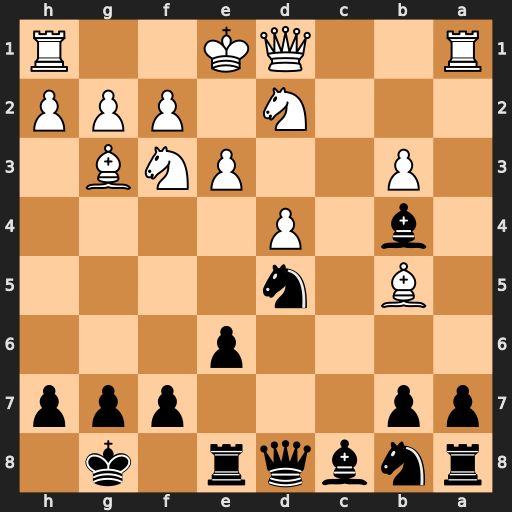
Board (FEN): rnbqr1k1/pp3ppp/4p3/1B1n4/1b1P4/1P2PNB1/3N1PPP/R2QK2R
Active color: b
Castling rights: KQ
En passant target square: -
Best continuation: Nc3 Bxe8 Nxd1